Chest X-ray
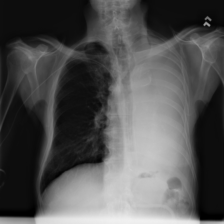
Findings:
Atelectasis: negative
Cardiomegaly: negative
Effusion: negative
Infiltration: negative
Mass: negative
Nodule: negative
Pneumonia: negative
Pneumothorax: negative
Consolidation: negative
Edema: negative
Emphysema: negative
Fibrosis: negative
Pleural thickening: negative
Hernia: negative